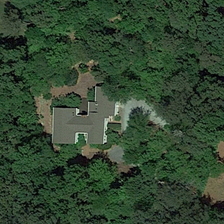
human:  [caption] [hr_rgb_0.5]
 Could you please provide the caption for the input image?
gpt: many green trees are around a building .

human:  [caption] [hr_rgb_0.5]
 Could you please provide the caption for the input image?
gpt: many green trees are around a building .

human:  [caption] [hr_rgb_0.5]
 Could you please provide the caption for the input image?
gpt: many green trees are around a building .

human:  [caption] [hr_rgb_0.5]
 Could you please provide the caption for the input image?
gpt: many green trees are around a building .

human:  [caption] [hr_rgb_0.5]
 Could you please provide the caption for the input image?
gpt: many green trees are around a building .